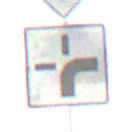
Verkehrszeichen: VerlaufVorfahrtsstrasse3
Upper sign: Vorfahrtsstrasse
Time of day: SunriseSunset
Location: Outdoor (Nature)
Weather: PartlyCloudy
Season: NotSpecified
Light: Natural